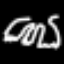
Label: frog